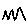
Label: zigzag